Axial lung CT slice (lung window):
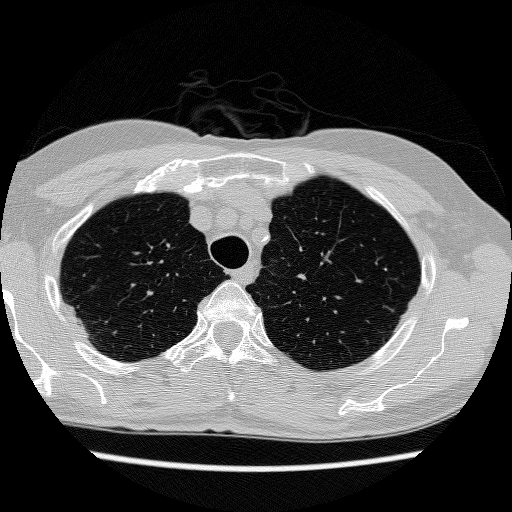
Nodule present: no